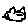
Label: cat